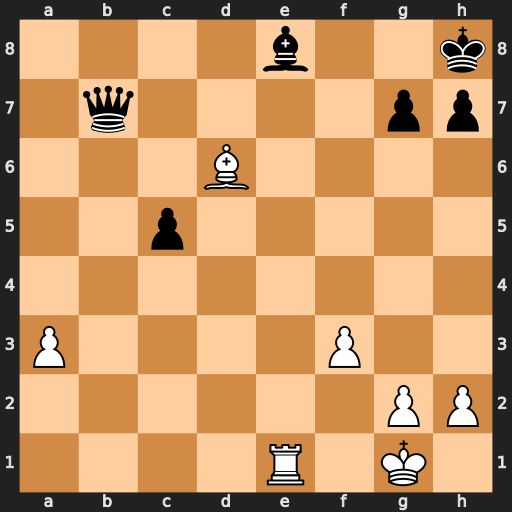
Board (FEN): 4b2k/1q4pp/3B4/2p5/8/P4P2/6PP/4R1K1
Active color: w
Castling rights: -
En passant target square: -
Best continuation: Rxe8#